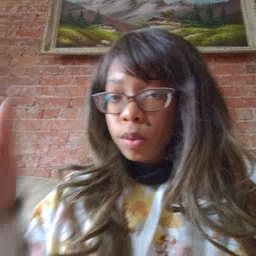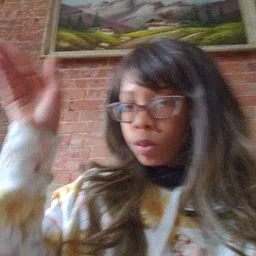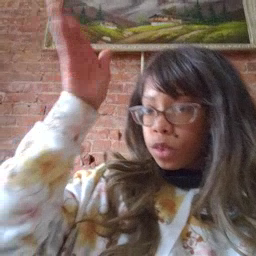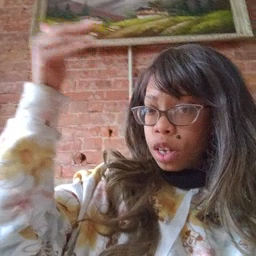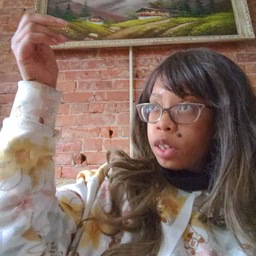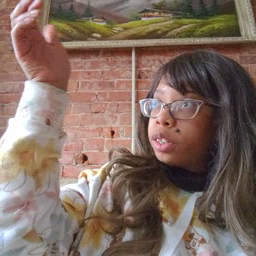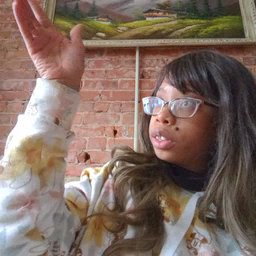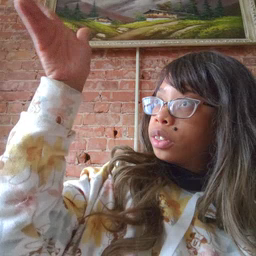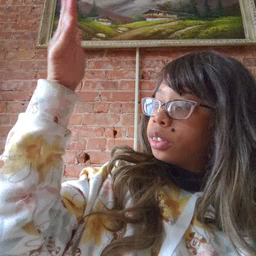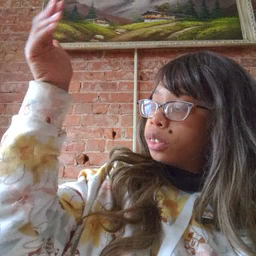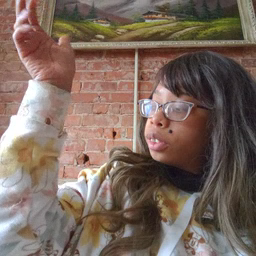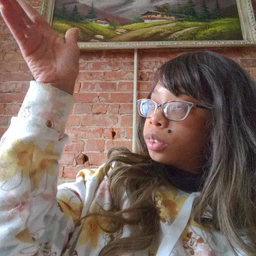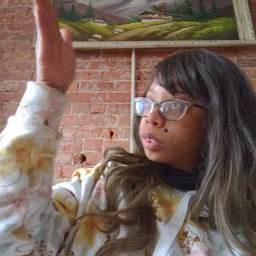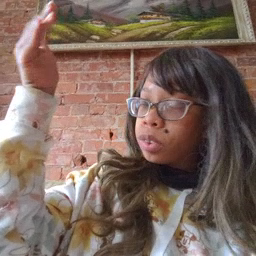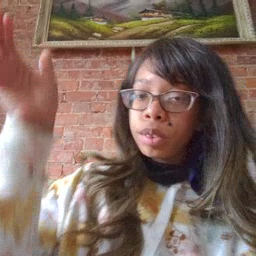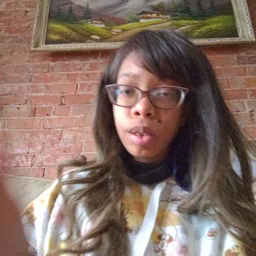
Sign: flag